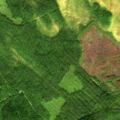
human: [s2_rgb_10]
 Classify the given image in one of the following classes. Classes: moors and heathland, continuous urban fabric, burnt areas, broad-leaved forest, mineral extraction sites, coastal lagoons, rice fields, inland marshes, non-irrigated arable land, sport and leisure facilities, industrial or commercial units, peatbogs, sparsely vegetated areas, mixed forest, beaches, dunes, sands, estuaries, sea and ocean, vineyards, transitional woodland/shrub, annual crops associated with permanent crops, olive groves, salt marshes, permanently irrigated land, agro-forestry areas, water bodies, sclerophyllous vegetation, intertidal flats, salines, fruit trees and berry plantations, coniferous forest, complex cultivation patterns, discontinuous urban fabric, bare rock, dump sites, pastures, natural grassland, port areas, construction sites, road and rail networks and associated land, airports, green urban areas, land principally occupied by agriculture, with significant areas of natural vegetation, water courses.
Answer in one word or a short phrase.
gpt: coniferous forest, transitional woodland/shrub, peatbogs